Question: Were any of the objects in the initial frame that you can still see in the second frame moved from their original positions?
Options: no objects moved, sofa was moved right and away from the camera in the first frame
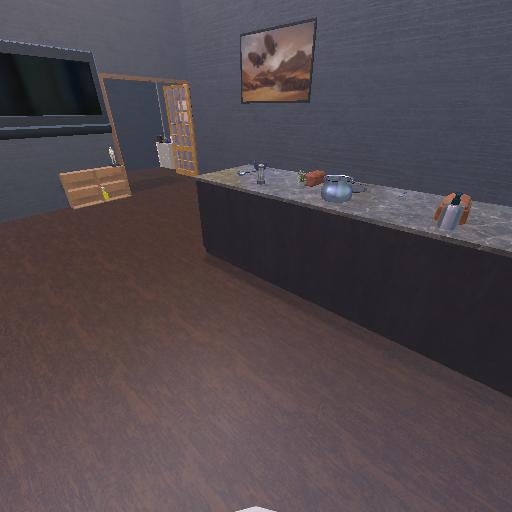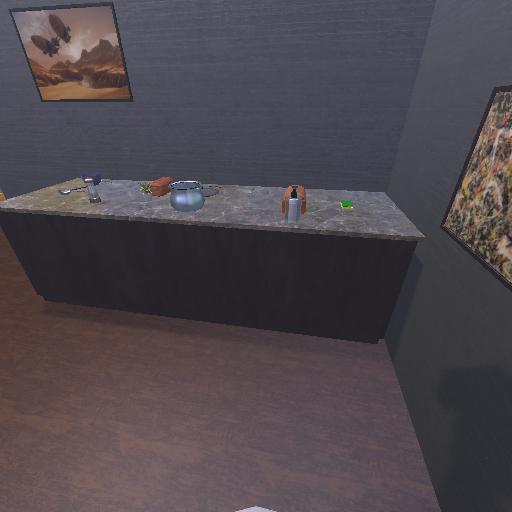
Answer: no objects moved